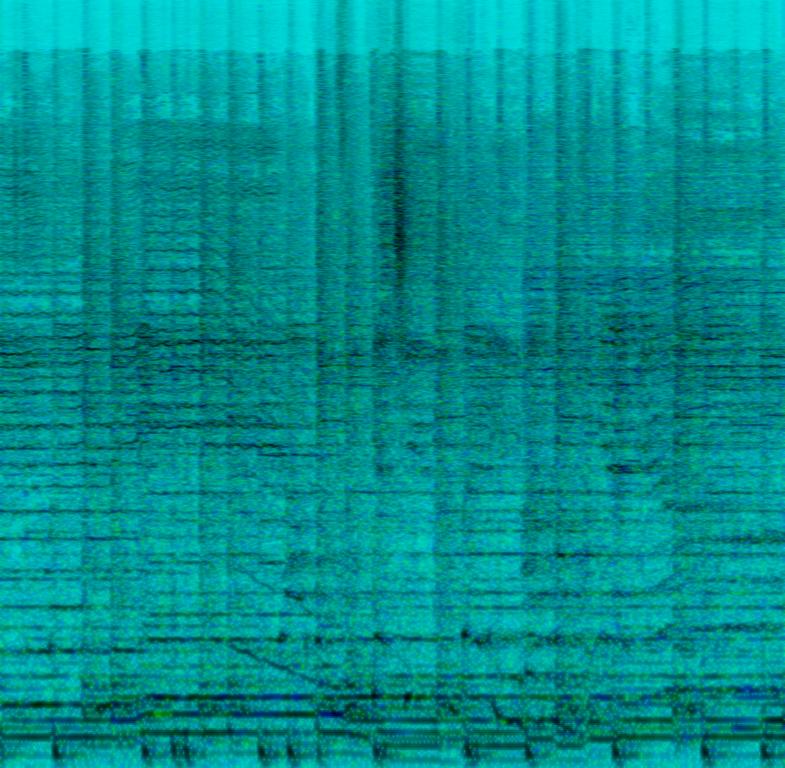
This is a glam metal/heavy metal ballad. There is a male vocal and male back vocals singing melodically. The melody is being played on an electric guitar with a chorus effect applied alongside a bass guitar. The rhythmic background consists of a rock acoustic drum beat.The atmosphere is both hard-hitting and sentimental at the same time. This piece could be playing in the background of a rock/metal bar. It could also be included in the soundtrack of an 80s themed romance movie.